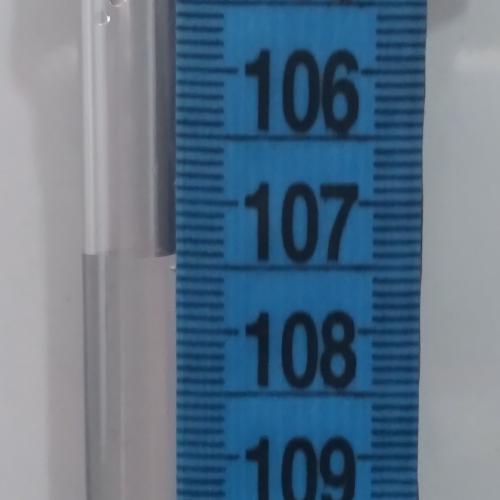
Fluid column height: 107.4 cm